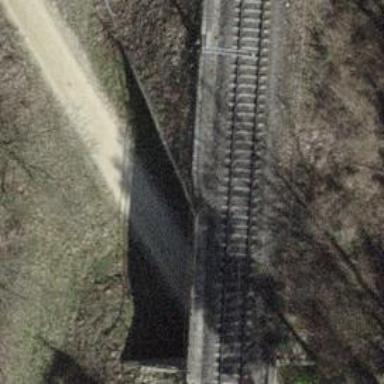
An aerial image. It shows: Railway track with contact line for electrification.